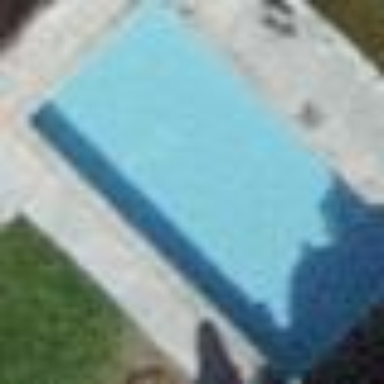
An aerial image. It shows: Swimming pool located in leisure land.